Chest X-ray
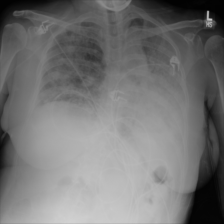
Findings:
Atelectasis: negative
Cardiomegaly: negative
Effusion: negative
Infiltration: negative
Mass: negative
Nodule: negative
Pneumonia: negative
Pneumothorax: negative
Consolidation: negative
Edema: negative
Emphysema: negative
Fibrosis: negative
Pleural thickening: negative
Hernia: negative